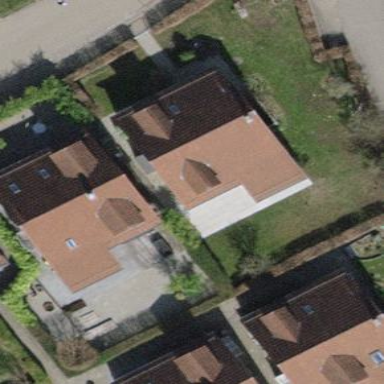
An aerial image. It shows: Gabled house with the roof oriented across.